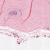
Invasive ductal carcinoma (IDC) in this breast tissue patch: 0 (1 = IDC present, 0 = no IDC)